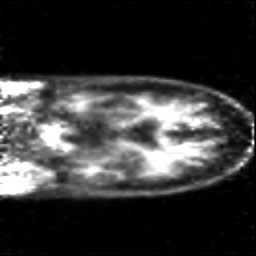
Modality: PET
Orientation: coronal
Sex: female
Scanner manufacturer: siemens